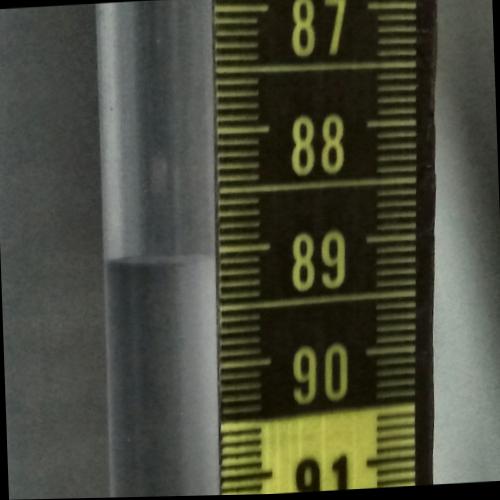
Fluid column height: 89.1 cm